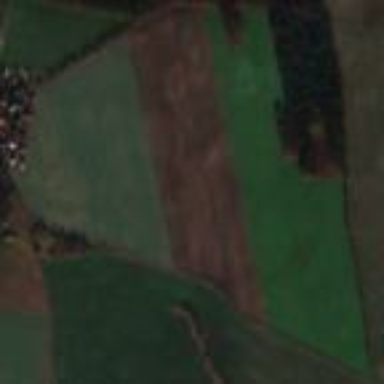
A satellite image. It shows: Picturesque farmland scene.